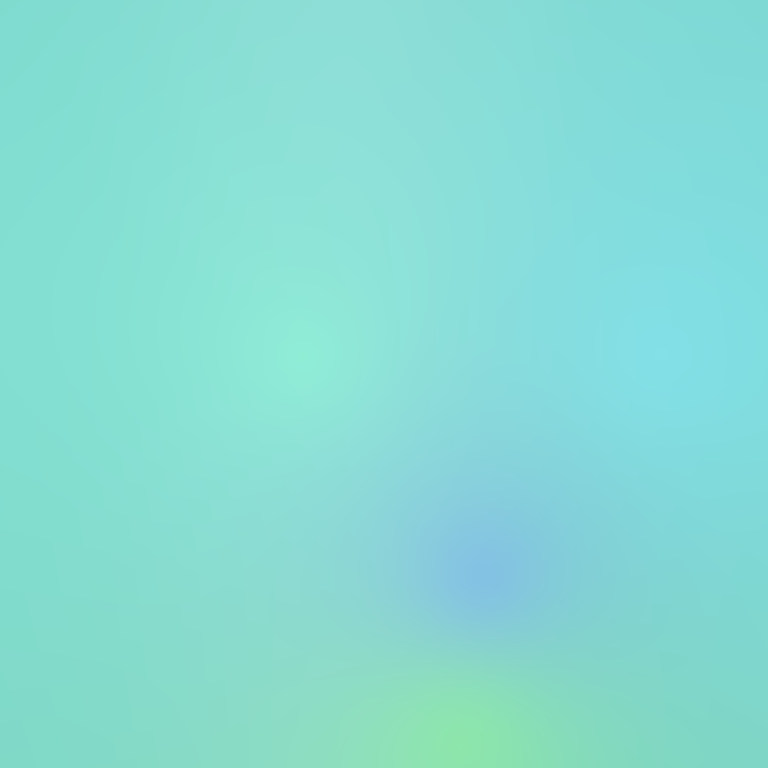
Abstract light effect, smooth gradient from soft teal to gentle lime, serene atmosphere, diffuse glow, no room, no furniture, no objects.